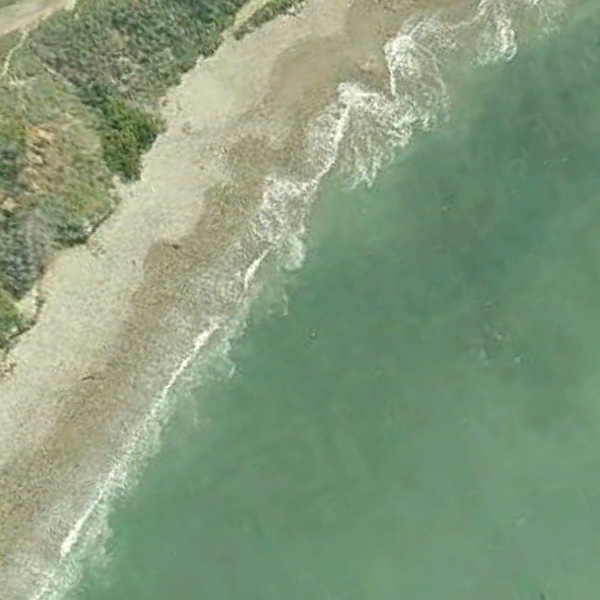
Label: Beach